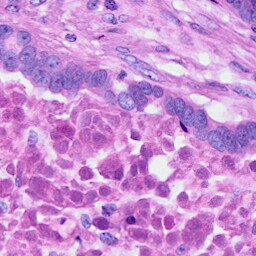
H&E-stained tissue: Ovarian